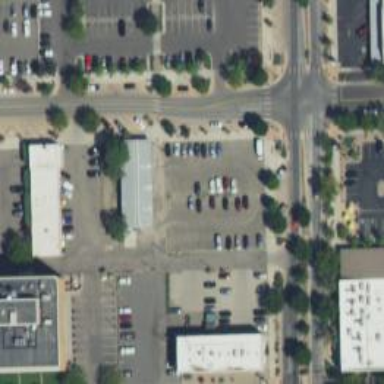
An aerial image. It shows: Parking space.